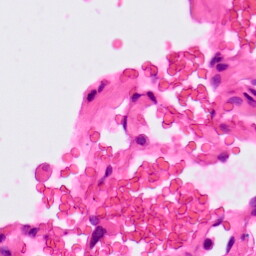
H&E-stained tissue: Lung